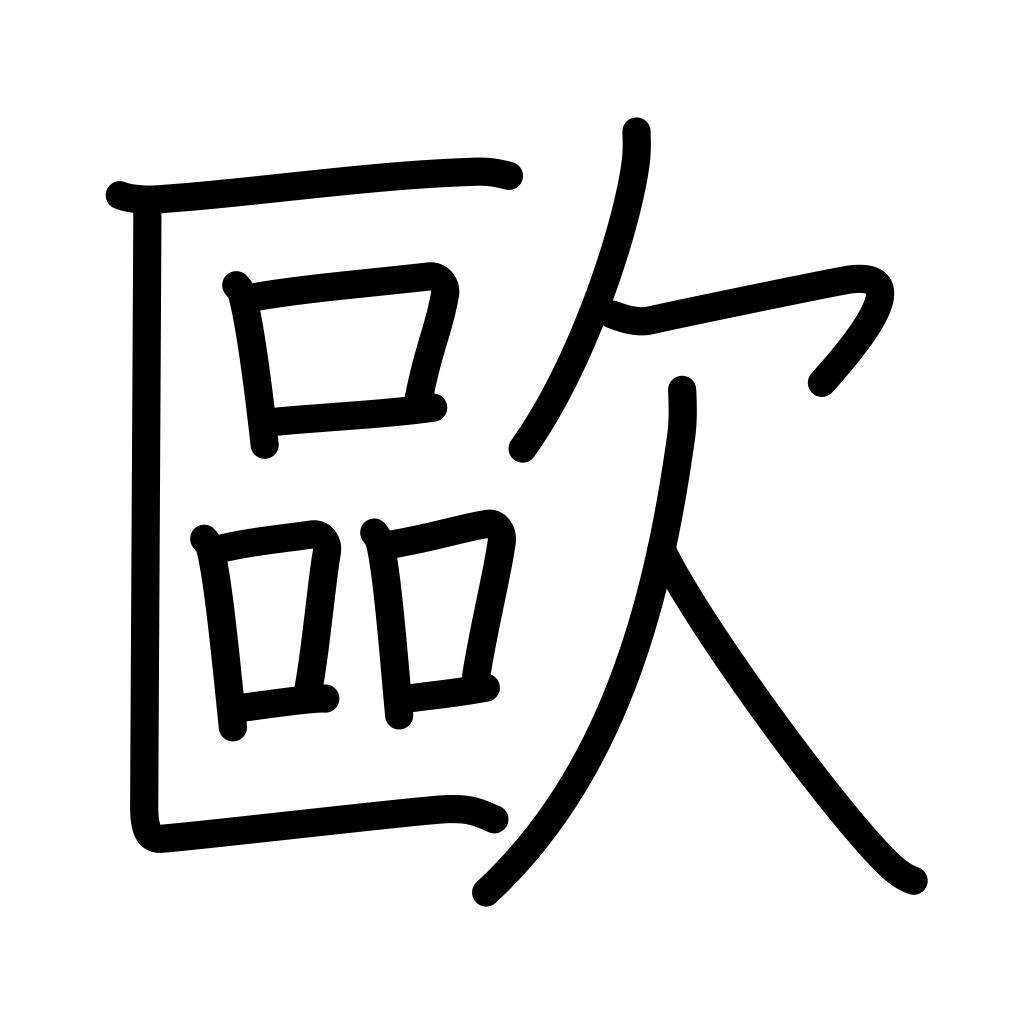
Meaning: Europe